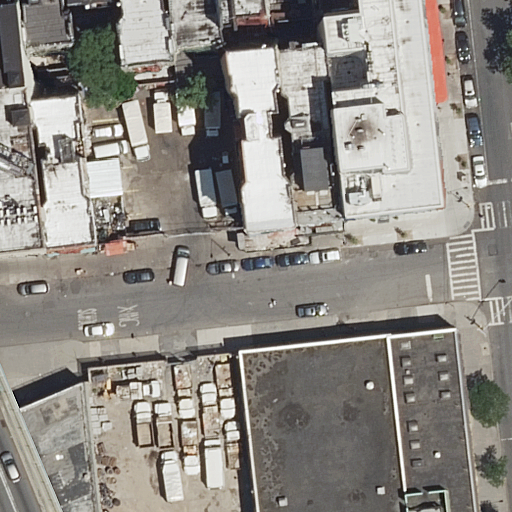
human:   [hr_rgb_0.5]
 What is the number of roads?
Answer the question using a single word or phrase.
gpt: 5

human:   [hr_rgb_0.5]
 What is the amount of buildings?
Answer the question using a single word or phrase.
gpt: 14

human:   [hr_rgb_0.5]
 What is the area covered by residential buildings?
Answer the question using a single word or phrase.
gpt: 4755m2

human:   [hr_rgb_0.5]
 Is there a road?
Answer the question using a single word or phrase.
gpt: yes

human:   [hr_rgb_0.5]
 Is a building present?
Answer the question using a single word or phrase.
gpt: yes

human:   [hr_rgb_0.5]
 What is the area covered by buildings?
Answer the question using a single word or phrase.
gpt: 4755m2

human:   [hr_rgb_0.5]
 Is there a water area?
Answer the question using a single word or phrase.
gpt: no

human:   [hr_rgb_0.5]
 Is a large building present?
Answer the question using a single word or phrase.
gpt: yes

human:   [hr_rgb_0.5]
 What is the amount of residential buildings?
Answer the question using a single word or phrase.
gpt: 14

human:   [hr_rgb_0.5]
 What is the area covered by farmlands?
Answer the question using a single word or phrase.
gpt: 0m2

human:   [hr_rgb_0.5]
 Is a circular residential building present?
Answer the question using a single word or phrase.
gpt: no

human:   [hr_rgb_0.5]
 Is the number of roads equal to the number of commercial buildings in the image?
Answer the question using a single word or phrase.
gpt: no

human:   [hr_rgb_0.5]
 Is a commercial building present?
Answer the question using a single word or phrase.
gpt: no

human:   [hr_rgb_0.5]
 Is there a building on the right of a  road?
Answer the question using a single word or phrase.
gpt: yes

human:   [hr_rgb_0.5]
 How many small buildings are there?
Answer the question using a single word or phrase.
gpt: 3

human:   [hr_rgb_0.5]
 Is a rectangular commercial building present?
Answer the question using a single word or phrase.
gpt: no

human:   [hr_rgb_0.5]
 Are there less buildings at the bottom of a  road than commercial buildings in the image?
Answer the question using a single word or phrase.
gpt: no

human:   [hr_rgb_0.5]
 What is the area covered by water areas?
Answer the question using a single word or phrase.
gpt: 0m2

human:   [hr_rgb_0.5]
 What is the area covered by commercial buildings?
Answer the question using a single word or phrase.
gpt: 0m2

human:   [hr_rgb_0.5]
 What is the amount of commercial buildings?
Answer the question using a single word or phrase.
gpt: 0

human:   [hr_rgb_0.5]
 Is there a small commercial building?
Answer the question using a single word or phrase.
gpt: no

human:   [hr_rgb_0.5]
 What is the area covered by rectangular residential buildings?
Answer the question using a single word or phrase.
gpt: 2229m2

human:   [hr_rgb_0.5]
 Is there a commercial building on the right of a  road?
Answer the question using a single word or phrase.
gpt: no

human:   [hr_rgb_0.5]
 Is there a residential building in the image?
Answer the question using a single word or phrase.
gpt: yes

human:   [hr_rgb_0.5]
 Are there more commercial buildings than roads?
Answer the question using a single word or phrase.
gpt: no

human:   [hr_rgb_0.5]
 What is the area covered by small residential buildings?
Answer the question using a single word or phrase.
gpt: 81m2

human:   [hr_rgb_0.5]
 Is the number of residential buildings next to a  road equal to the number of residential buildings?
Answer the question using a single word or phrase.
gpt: yes

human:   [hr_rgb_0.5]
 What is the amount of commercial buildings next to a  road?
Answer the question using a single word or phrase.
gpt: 0

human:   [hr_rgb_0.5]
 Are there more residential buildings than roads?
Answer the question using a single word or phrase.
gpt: yes

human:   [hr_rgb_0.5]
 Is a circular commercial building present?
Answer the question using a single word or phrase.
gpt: no

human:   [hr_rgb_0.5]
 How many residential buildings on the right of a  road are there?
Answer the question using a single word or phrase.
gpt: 12

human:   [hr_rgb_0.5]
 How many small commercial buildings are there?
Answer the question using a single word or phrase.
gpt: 0

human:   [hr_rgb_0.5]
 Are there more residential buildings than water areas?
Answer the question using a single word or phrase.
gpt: yes

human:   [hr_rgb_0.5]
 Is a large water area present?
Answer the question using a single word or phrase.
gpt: no

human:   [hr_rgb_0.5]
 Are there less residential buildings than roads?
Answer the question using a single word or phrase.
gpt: no

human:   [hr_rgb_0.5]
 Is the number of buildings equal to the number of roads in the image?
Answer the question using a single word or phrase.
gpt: no

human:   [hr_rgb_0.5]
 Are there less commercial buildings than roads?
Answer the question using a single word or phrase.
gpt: yes

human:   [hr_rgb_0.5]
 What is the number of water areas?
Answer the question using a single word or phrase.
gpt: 0

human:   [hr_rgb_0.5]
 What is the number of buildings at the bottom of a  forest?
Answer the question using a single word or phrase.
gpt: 0

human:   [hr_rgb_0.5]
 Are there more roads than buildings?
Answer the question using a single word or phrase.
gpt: no

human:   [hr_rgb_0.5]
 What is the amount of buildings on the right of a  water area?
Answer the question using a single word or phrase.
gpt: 0

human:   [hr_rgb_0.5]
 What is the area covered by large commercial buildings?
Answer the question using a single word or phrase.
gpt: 0m2

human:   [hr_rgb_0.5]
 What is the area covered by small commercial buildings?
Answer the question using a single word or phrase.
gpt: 0m2

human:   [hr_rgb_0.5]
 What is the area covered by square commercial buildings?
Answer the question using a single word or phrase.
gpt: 0m2

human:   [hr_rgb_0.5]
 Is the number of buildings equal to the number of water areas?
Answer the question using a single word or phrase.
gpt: no

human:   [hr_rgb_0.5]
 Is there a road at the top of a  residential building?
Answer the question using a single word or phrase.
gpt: yes

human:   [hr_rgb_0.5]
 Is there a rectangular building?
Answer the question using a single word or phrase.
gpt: yes

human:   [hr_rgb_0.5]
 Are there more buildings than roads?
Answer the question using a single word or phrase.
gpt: yes

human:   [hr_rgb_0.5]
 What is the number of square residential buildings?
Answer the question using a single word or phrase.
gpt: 0

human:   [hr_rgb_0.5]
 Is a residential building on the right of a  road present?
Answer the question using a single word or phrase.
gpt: yes

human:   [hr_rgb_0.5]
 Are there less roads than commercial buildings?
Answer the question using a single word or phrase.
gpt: no

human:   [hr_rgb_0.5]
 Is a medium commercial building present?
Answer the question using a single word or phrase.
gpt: no

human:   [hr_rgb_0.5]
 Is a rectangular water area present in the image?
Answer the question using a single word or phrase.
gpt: no

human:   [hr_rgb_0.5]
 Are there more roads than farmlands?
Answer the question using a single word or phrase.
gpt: yes

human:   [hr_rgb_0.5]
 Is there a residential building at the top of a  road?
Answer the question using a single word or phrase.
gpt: yes

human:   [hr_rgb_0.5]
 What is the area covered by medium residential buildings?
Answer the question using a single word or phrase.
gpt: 1714m2

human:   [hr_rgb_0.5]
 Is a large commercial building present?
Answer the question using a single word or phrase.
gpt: no

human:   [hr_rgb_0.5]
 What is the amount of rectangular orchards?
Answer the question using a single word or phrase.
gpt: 0

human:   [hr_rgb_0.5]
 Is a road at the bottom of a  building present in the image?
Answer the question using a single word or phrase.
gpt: yes

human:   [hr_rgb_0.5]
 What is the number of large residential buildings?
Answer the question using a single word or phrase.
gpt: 3

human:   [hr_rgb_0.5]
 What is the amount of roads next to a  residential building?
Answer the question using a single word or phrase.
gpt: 5

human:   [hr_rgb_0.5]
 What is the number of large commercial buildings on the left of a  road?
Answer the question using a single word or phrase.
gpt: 0

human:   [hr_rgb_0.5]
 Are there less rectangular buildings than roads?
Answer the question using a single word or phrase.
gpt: no

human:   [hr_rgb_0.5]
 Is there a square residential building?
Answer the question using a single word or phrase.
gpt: no